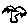
Label: bird